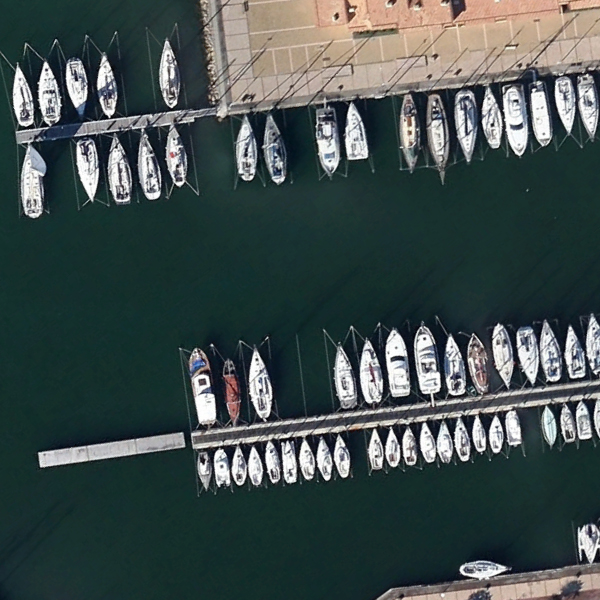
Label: Port